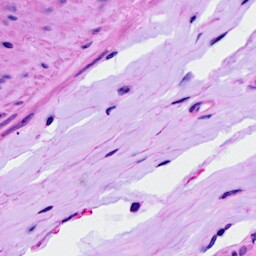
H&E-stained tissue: Ovarian